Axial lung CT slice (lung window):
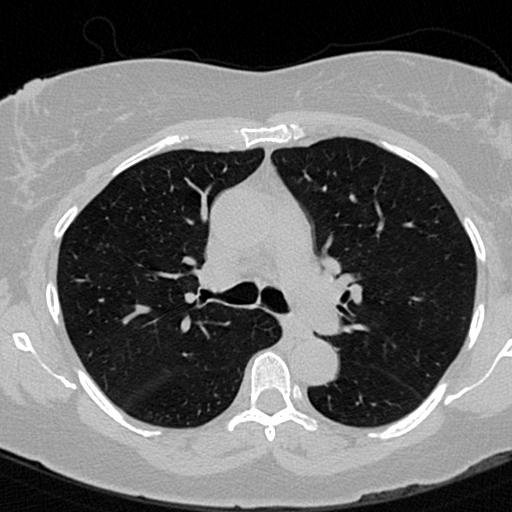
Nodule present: no